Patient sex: M
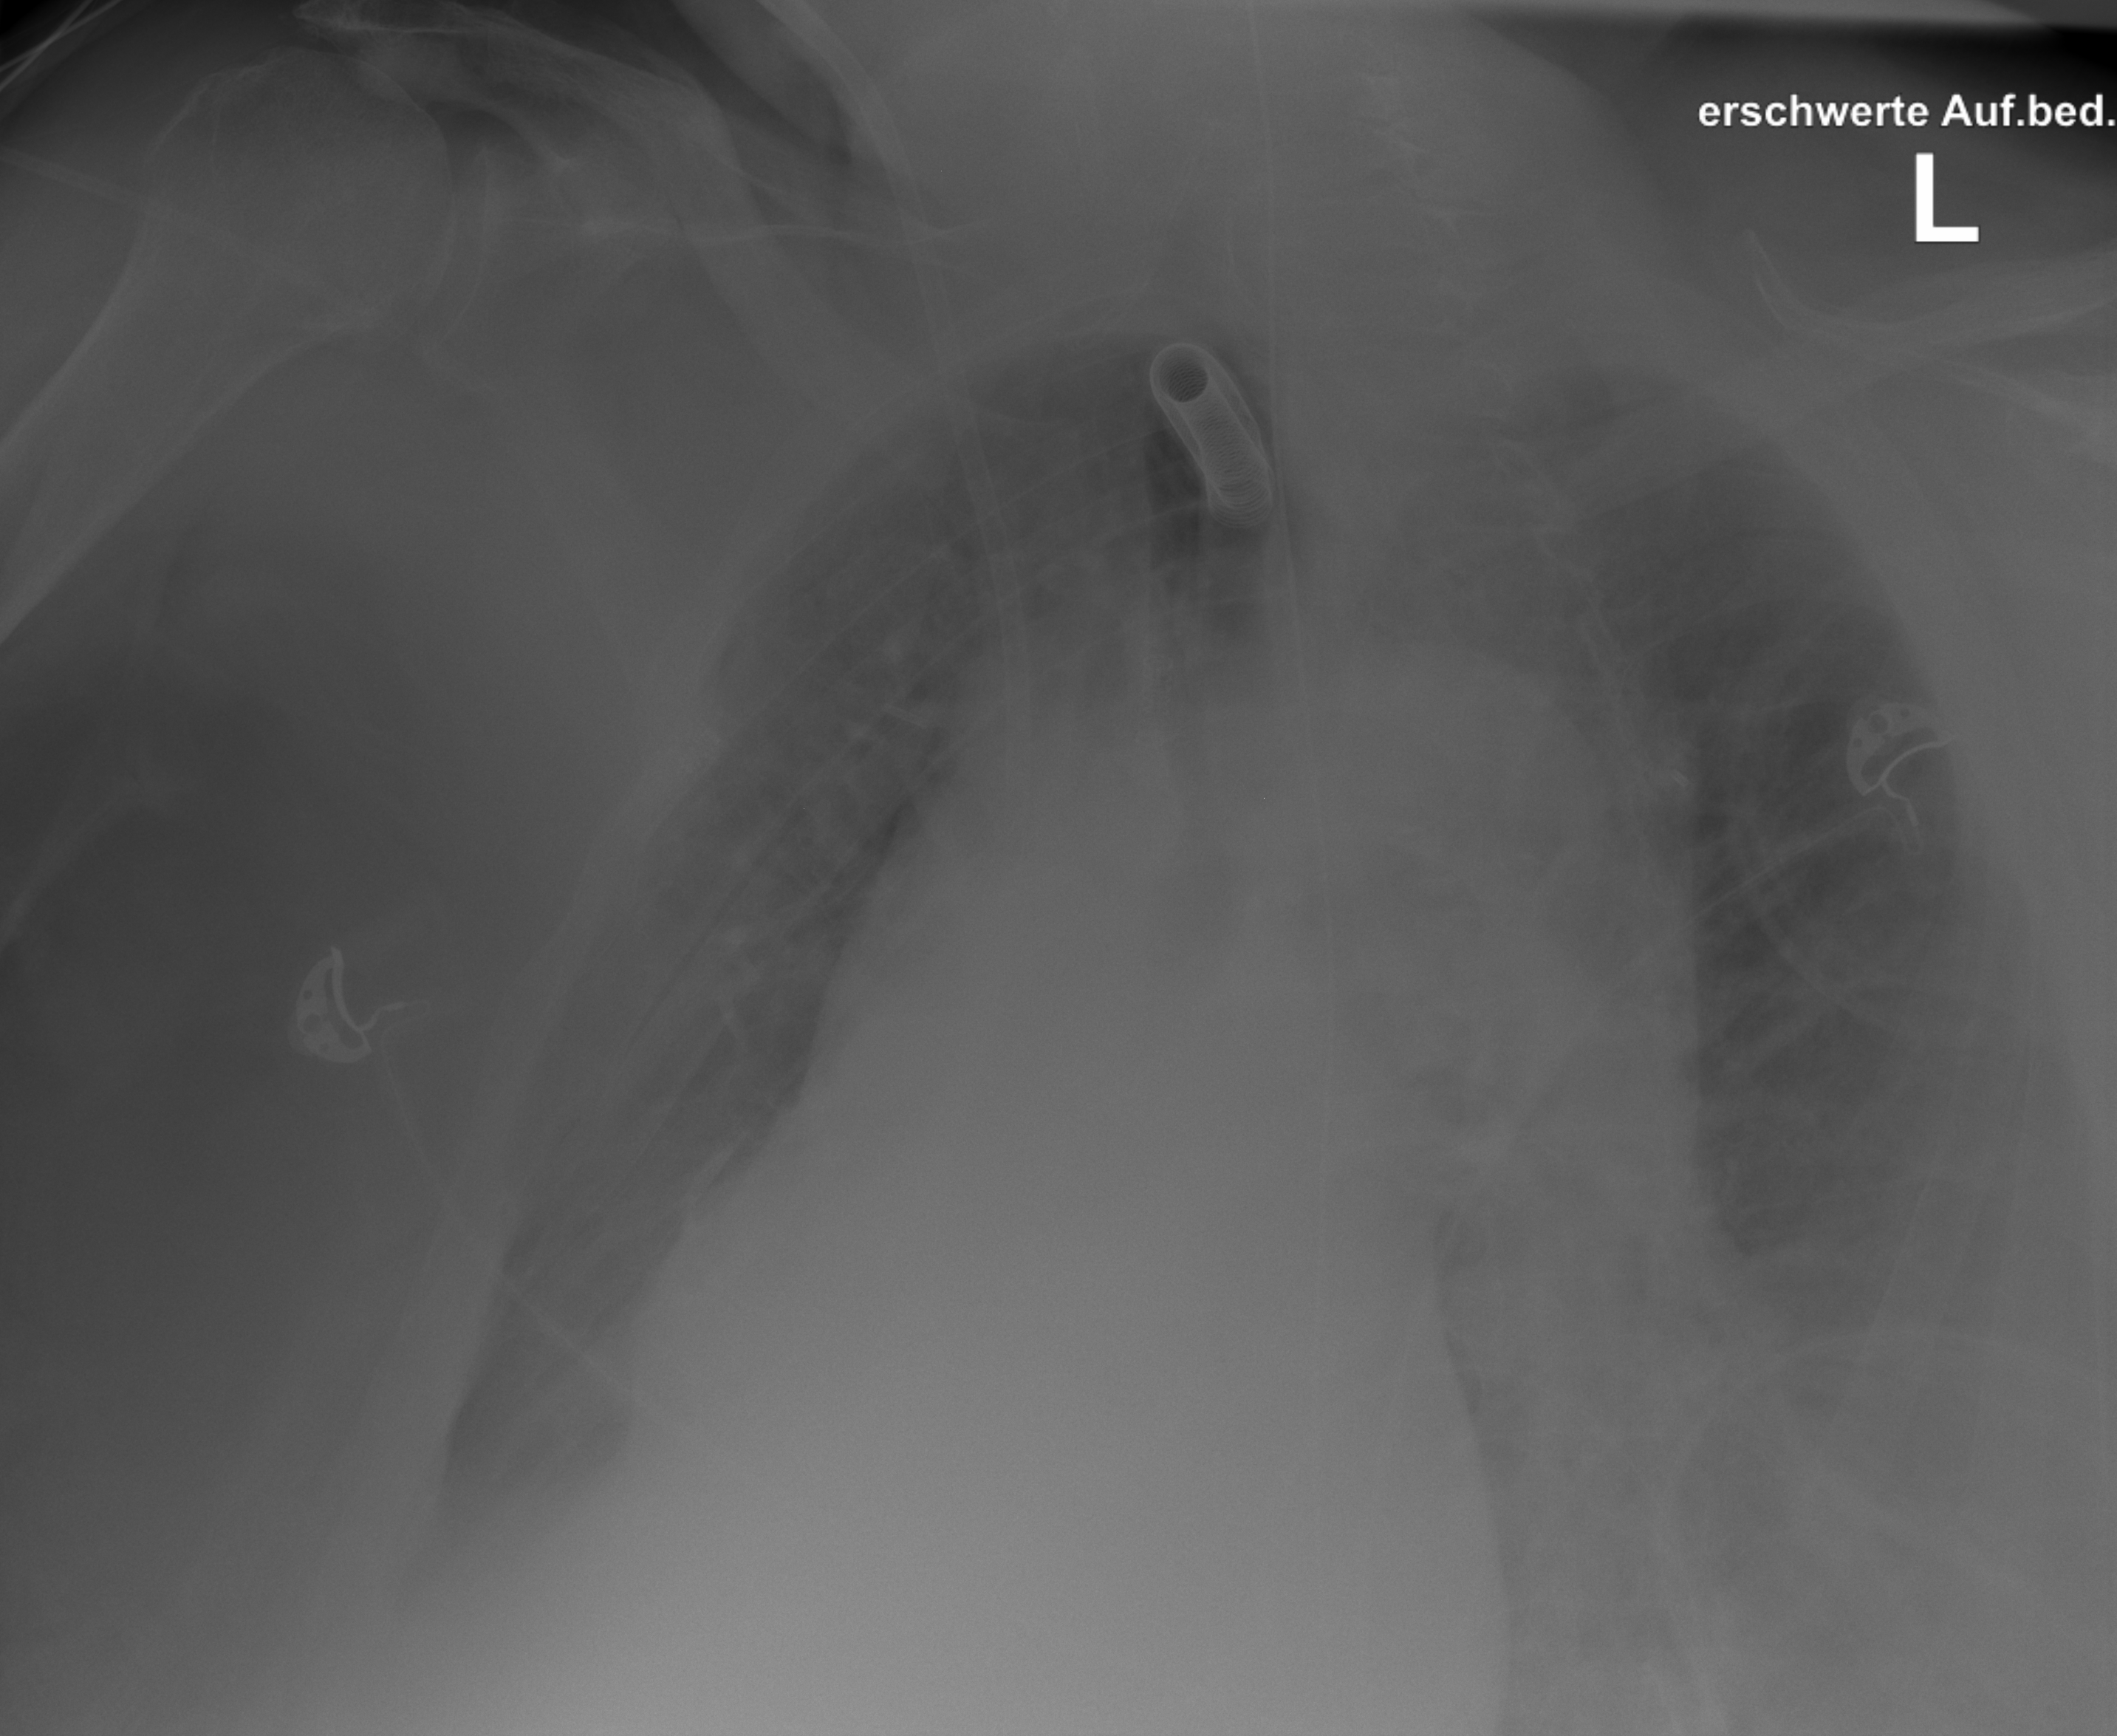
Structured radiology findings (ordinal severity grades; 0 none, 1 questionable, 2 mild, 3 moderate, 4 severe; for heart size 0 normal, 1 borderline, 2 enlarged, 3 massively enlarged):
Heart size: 2
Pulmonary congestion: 2
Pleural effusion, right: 3
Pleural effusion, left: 3
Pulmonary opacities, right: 0
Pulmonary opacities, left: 0
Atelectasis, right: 2
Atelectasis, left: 2